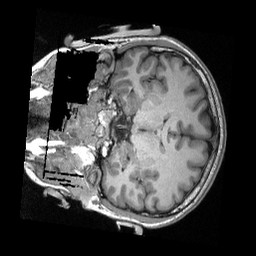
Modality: T1w
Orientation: coronal
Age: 21
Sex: female